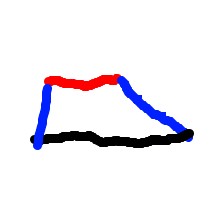
Shape: trapezoid